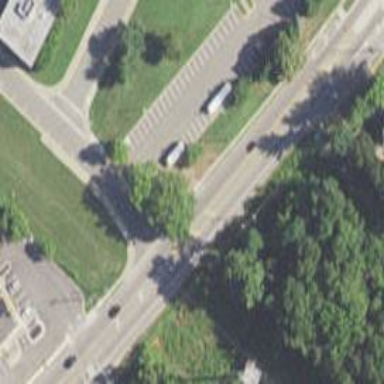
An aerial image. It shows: Asphalt footway with unmarked crossing.